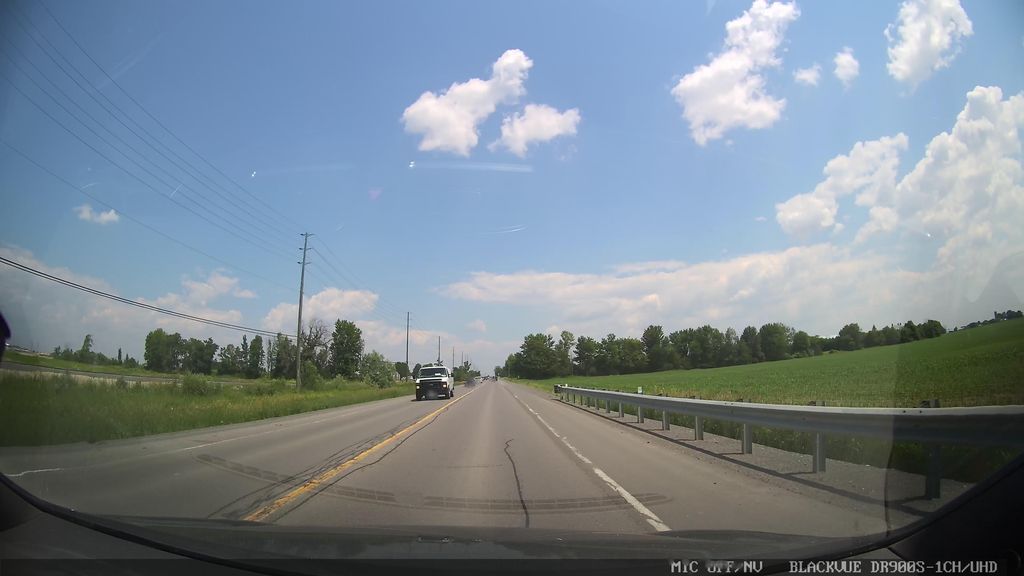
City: ottawa-gatineau